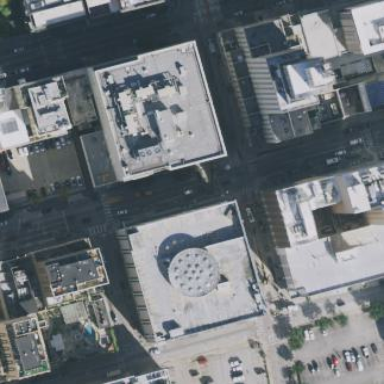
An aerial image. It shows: Commercial building with parking garage.